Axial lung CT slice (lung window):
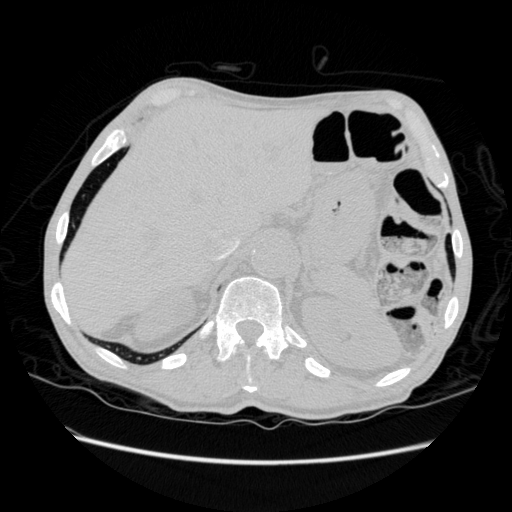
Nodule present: no